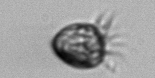
Label: Ciliophora